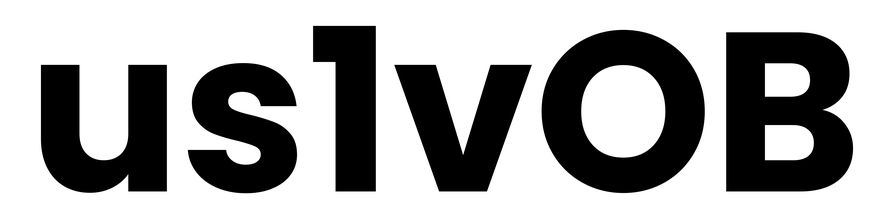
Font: Poppins-Bold